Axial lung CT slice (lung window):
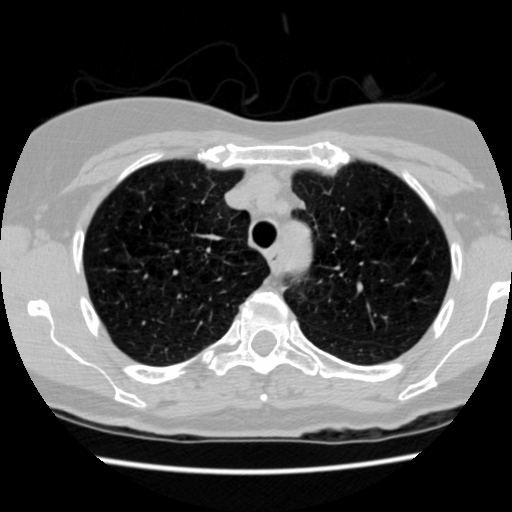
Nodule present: no